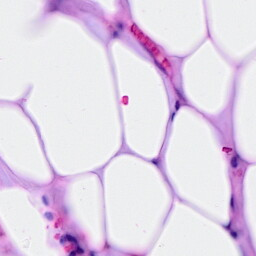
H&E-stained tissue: Breast